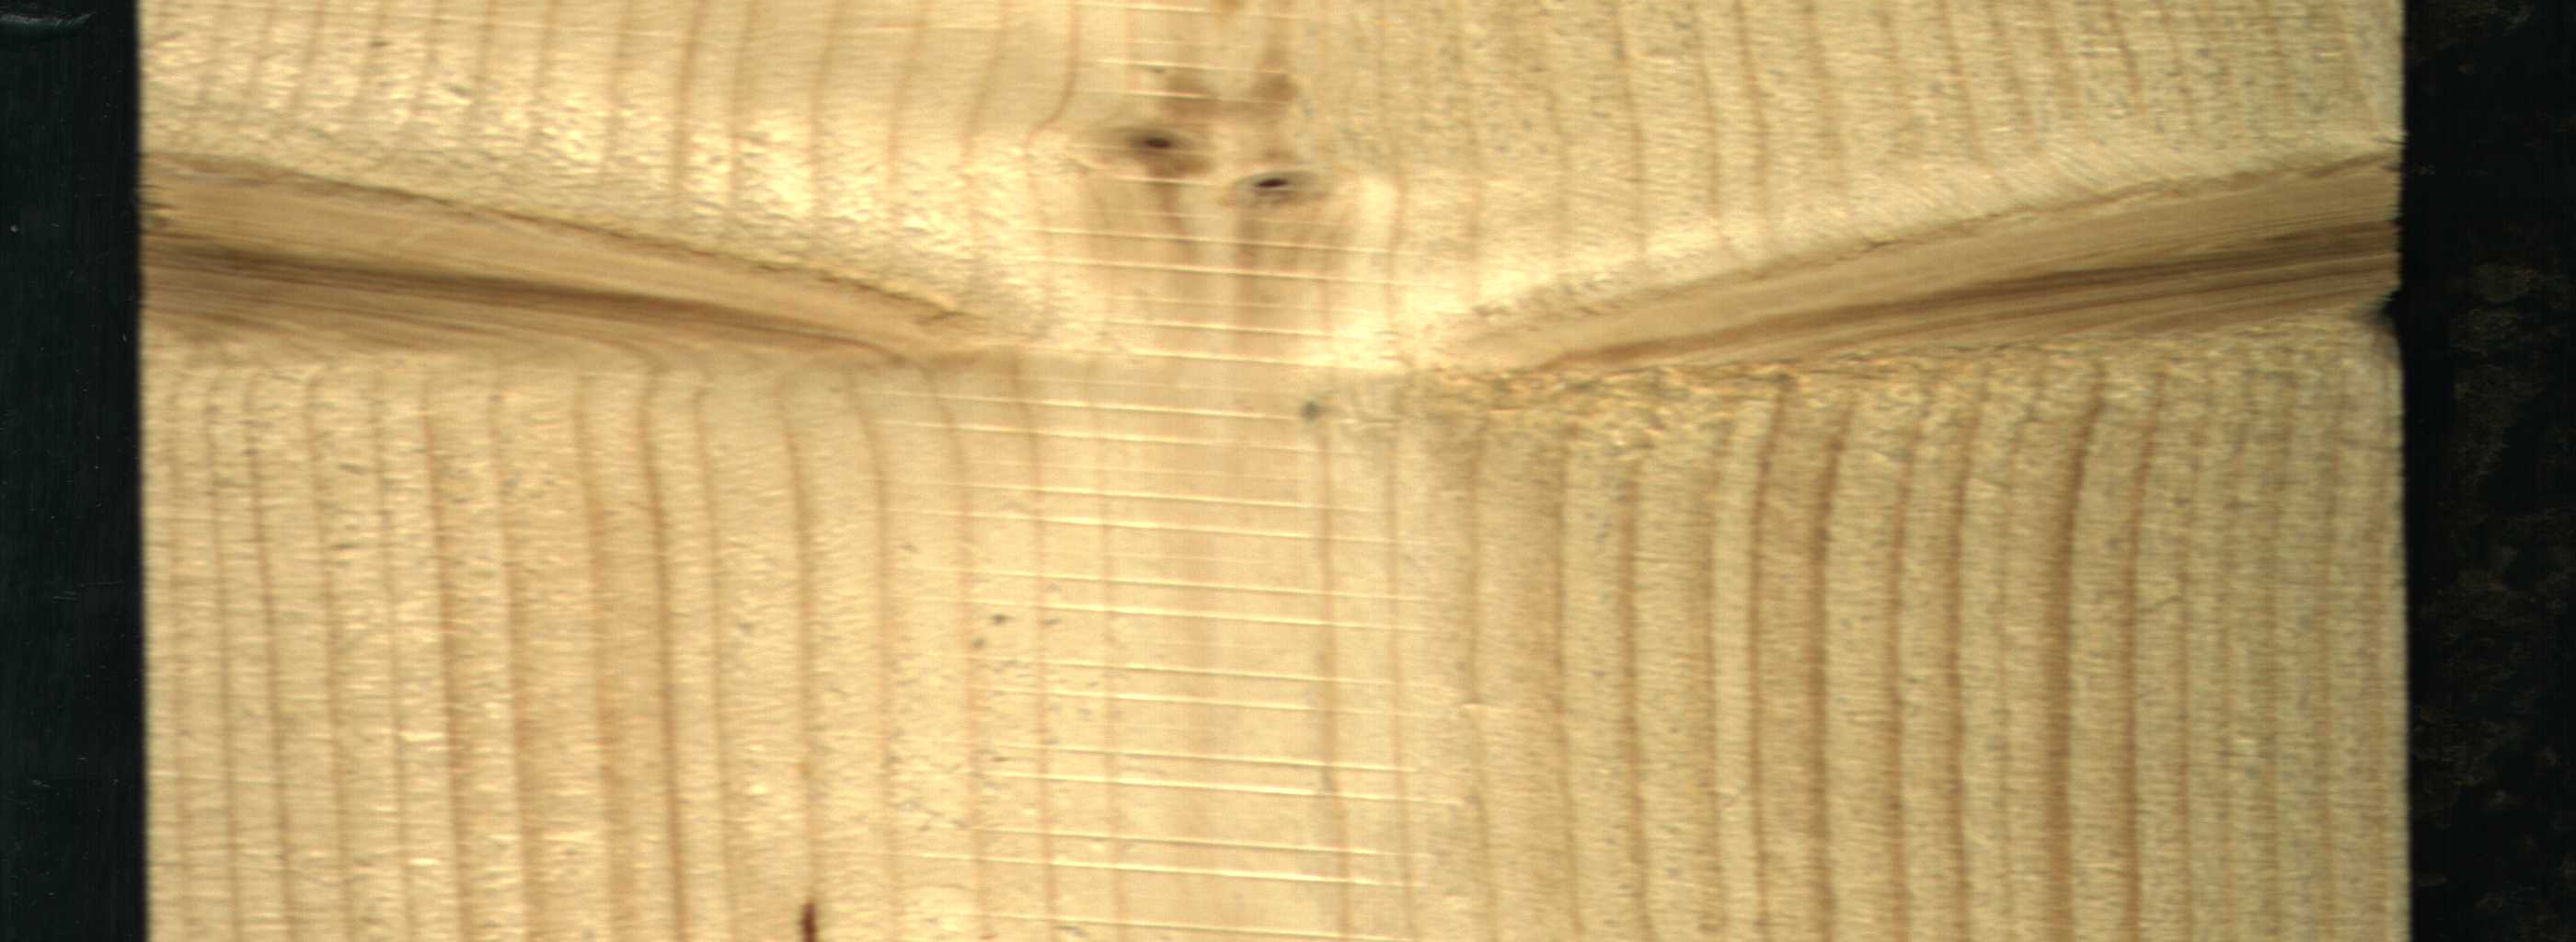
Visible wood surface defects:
resin
Live_Knot
Live_Knot
Live_Knot
Live_Knot